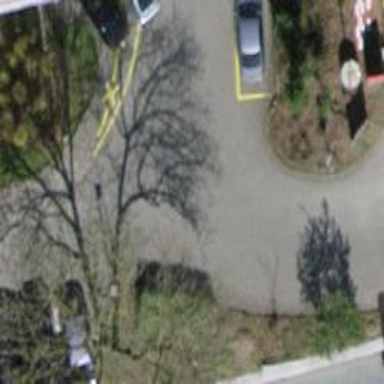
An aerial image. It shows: Road serving as parking aisle.